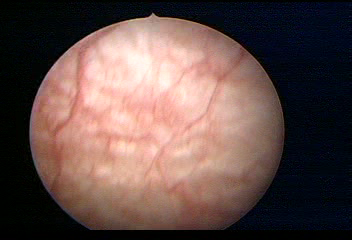
Modality: WLC
Class: Normal mucosa
Bladder cancer association: No